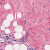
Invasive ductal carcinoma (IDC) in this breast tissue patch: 1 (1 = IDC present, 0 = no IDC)